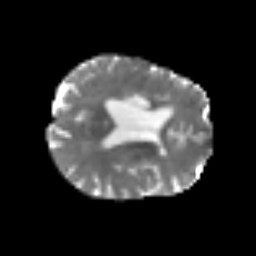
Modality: T2w
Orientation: axial
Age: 75
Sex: female
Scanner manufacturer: siemens
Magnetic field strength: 3 T
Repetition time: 3.2 s
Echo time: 0.081 s